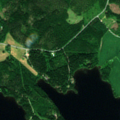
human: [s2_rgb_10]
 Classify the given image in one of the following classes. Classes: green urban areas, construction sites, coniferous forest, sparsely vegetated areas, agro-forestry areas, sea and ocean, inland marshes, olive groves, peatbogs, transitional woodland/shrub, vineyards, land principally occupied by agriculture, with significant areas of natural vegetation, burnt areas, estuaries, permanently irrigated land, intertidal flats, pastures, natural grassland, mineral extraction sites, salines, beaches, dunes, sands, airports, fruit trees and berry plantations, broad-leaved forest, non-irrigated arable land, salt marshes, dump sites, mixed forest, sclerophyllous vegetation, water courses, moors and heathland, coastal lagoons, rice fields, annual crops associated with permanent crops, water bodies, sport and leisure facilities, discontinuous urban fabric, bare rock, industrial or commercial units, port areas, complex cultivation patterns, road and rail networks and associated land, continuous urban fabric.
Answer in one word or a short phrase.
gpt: land principally occupied by agriculture, with significant areas of natural vegetation, broad-leaved forest, mixed forest, water bodies